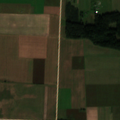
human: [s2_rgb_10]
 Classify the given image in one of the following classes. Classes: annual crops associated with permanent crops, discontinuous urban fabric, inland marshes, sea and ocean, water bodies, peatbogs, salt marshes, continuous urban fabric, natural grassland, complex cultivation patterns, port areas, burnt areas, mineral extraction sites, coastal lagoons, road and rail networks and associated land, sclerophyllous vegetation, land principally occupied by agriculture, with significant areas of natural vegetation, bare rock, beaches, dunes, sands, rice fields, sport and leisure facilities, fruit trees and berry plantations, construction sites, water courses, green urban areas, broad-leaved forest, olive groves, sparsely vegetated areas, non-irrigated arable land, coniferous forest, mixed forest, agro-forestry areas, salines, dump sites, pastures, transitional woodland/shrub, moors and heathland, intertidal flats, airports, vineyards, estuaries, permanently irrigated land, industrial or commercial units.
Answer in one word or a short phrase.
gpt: non-irrigated arable land, pastures, complex cultivation patterns, coniferous forest